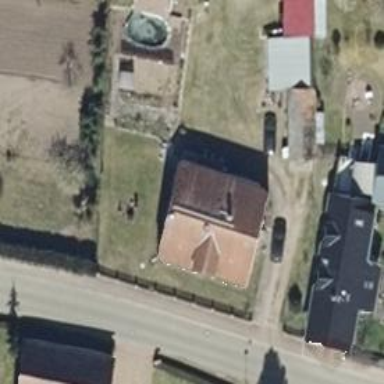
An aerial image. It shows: Gabled house with red roof oriented along its length.